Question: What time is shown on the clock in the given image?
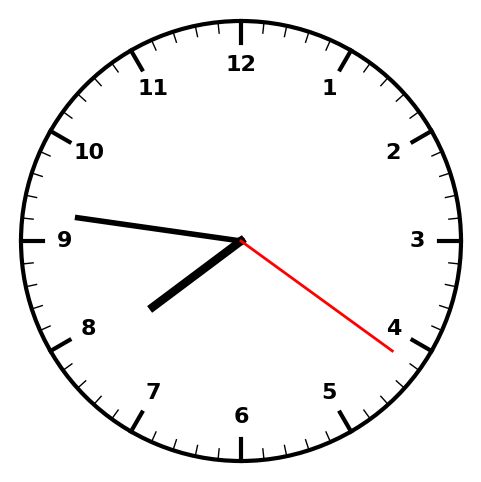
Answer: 07:46:21